Field crop: tomato
Growth stage: 1
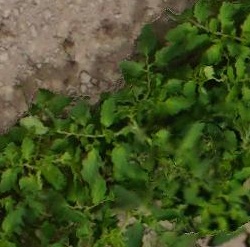
Species: tomato